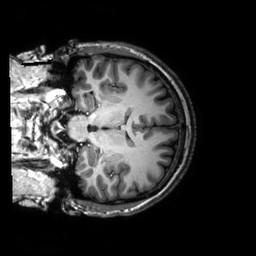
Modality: T1w
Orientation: coronal
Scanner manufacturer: philips
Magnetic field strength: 3 T
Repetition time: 0.0096 s
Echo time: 0.0046 s